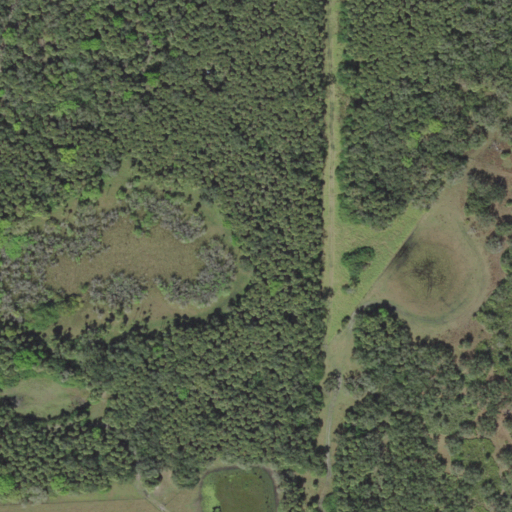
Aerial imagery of island in Florida named Boar Hammock containing evergreen forest, woody wetlands, mixed forest, herbaceous wetlands, and pasture